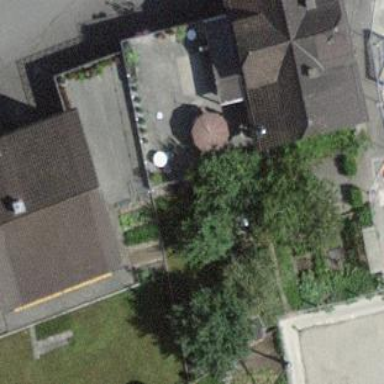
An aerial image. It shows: Garage building.